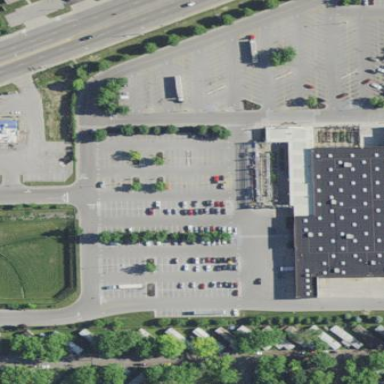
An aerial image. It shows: Parking area.